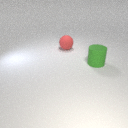
large red rubber sphere to the left of large green rubber cylinder